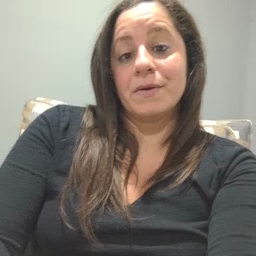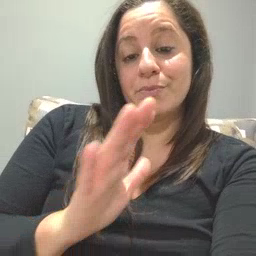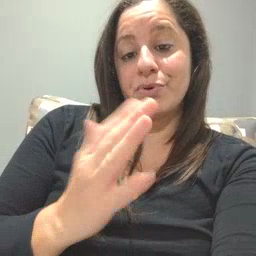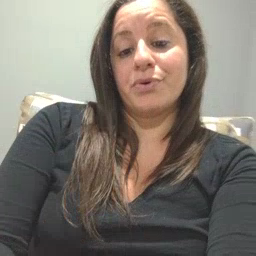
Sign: book